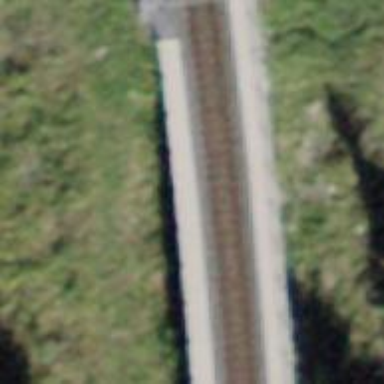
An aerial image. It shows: Narrow-gauge railway viaduct with electrified contact line.